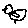
Label: bird